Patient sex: M
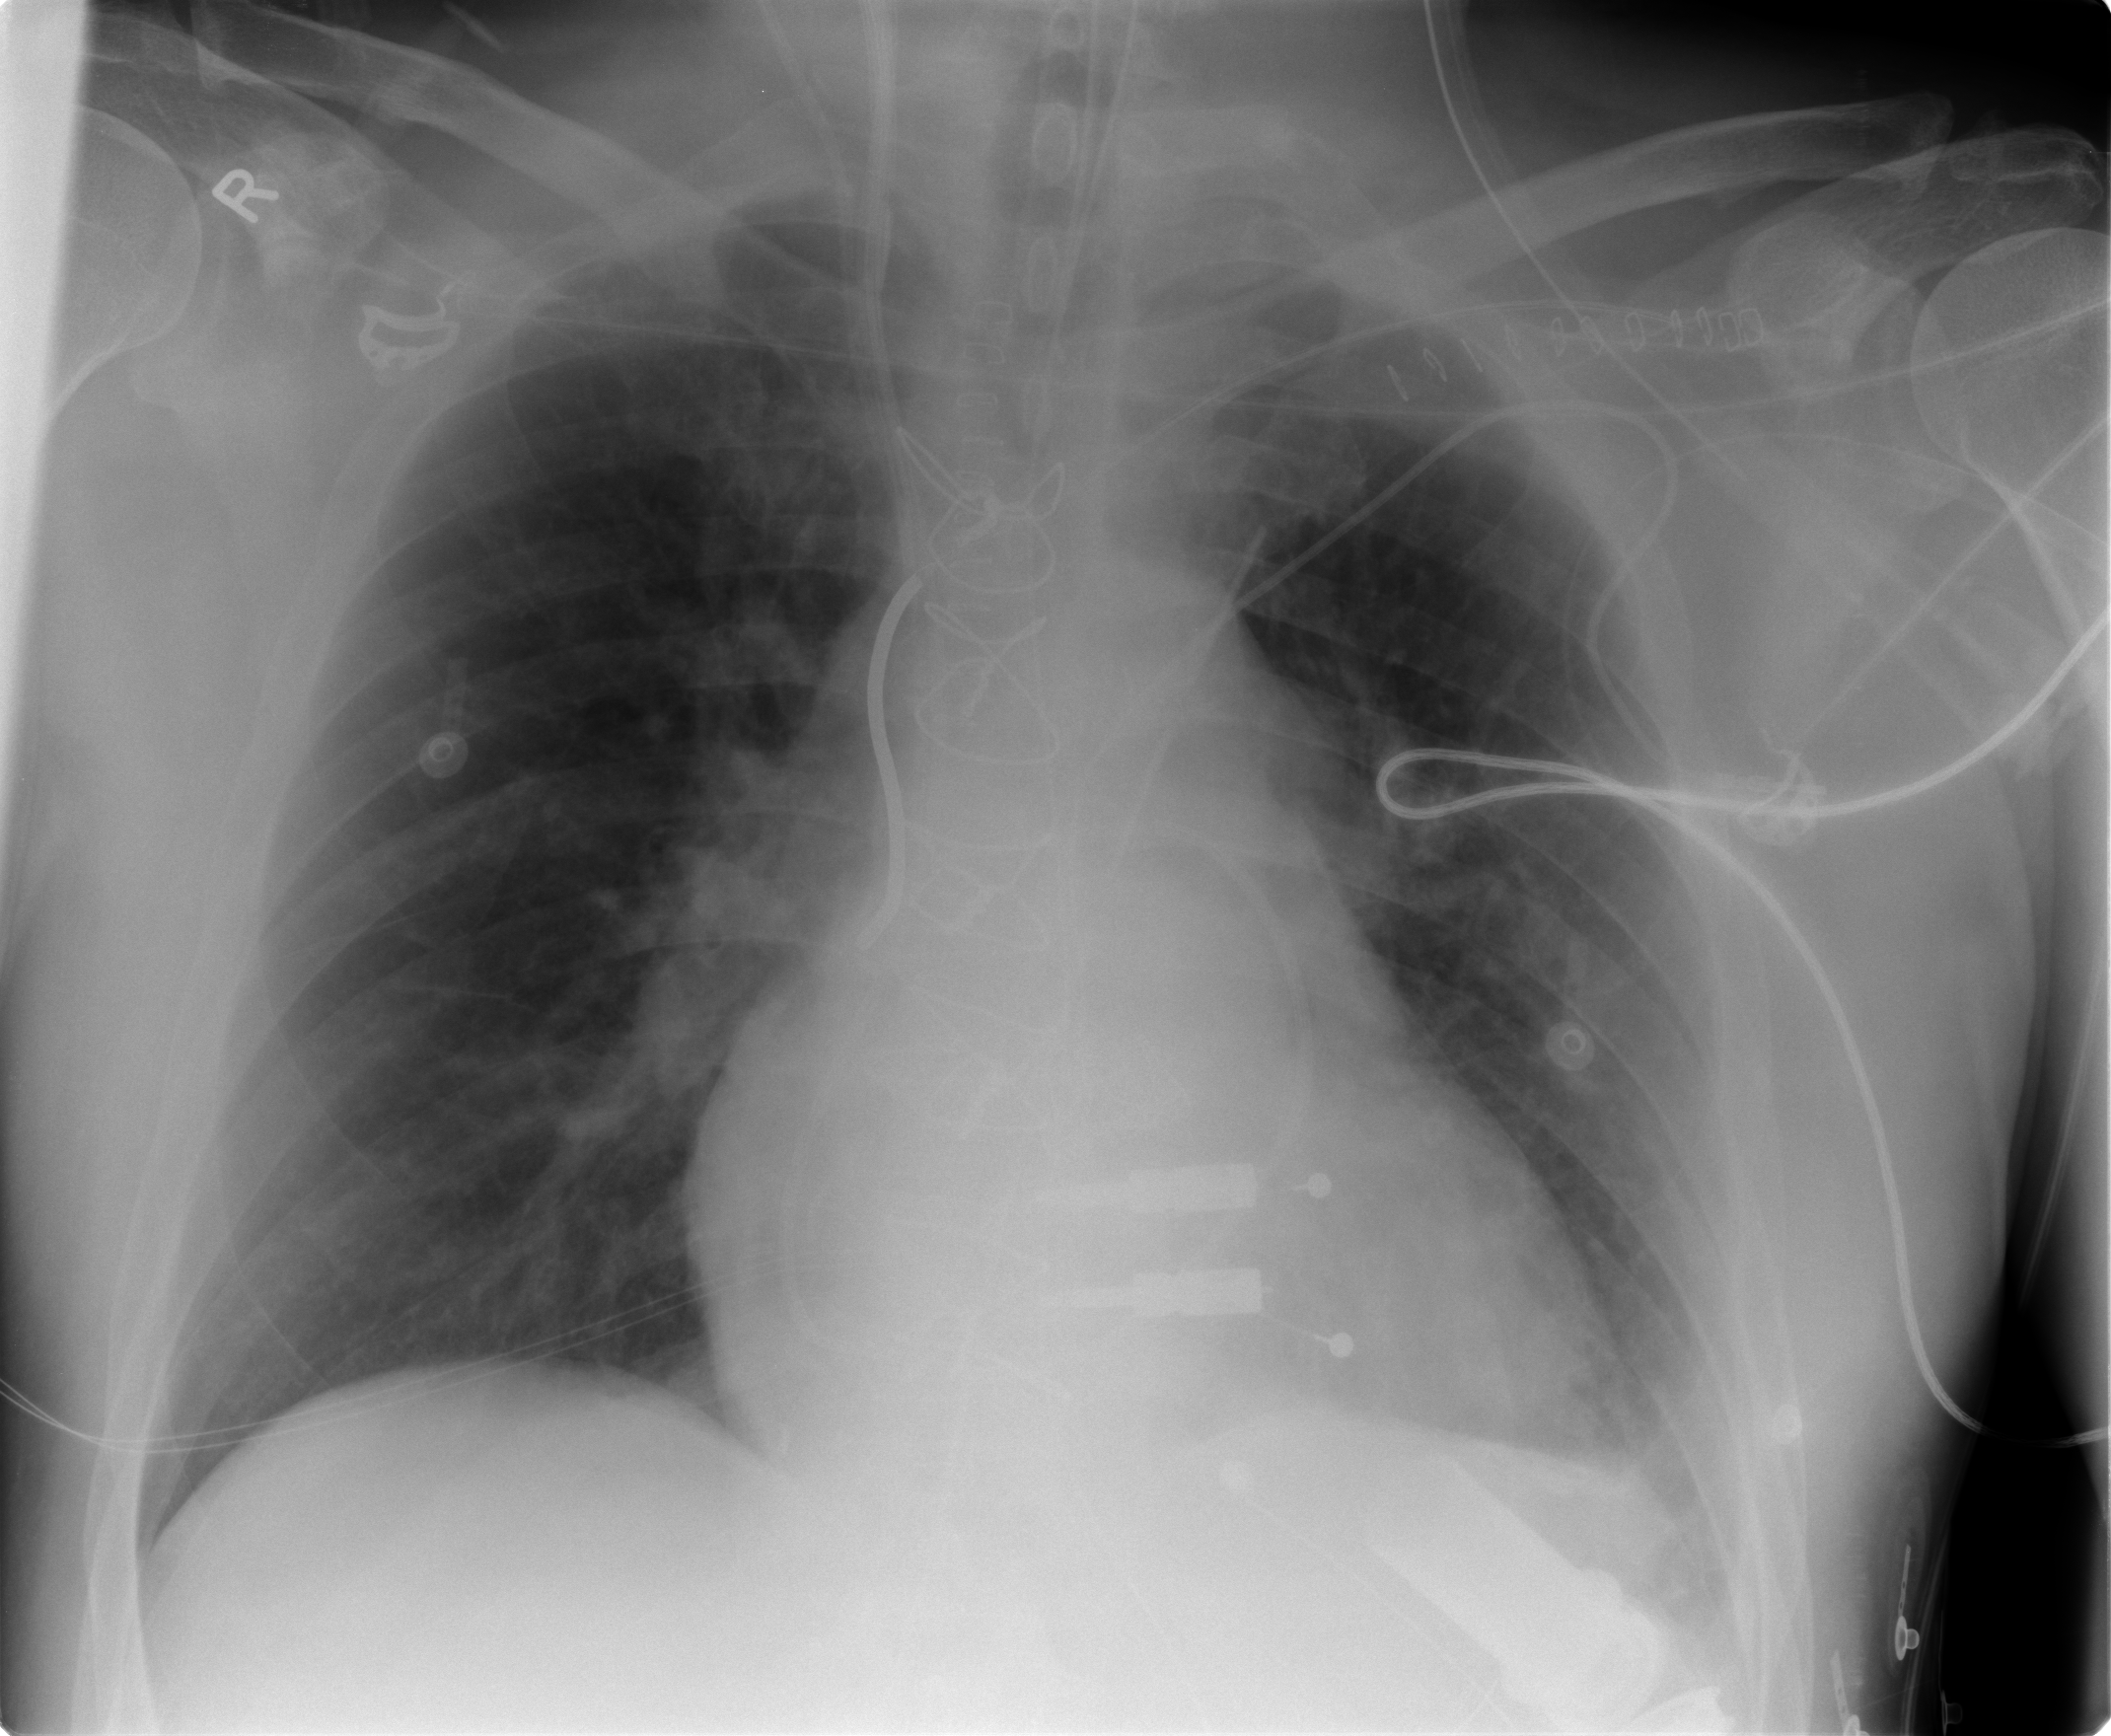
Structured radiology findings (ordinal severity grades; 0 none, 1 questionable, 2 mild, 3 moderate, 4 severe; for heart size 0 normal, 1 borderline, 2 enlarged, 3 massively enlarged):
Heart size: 2
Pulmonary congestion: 2
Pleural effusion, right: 0
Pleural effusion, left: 0
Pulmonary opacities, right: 0
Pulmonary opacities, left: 0
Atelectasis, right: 0
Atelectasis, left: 2